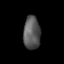
Tissue: lung
Cell type: T cells
Senescence score: 0.2394
Nuclear area (px): 548
Mean DAPI intensity: 88.498